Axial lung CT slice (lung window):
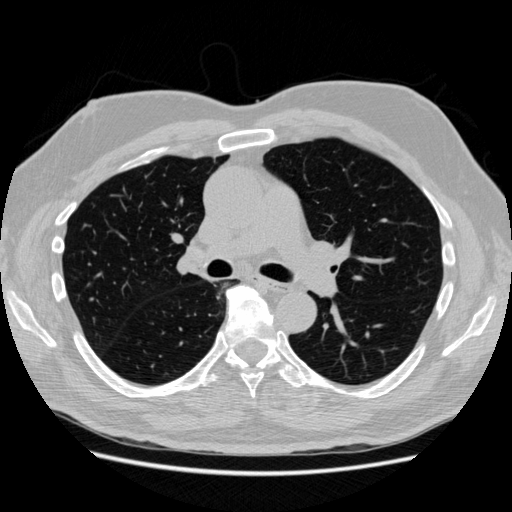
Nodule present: no